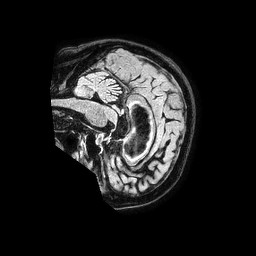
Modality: FLAIR
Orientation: sagittal
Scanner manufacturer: philips
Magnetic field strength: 1.5 T
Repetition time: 4.8 s
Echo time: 0.3 s